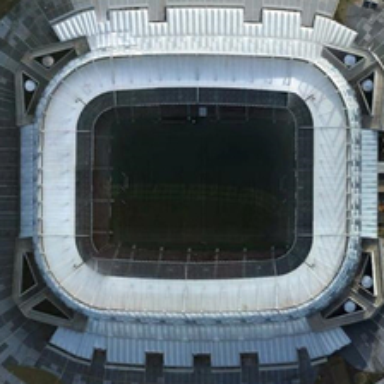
A playground is in a large white rectangular stadium .